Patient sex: M
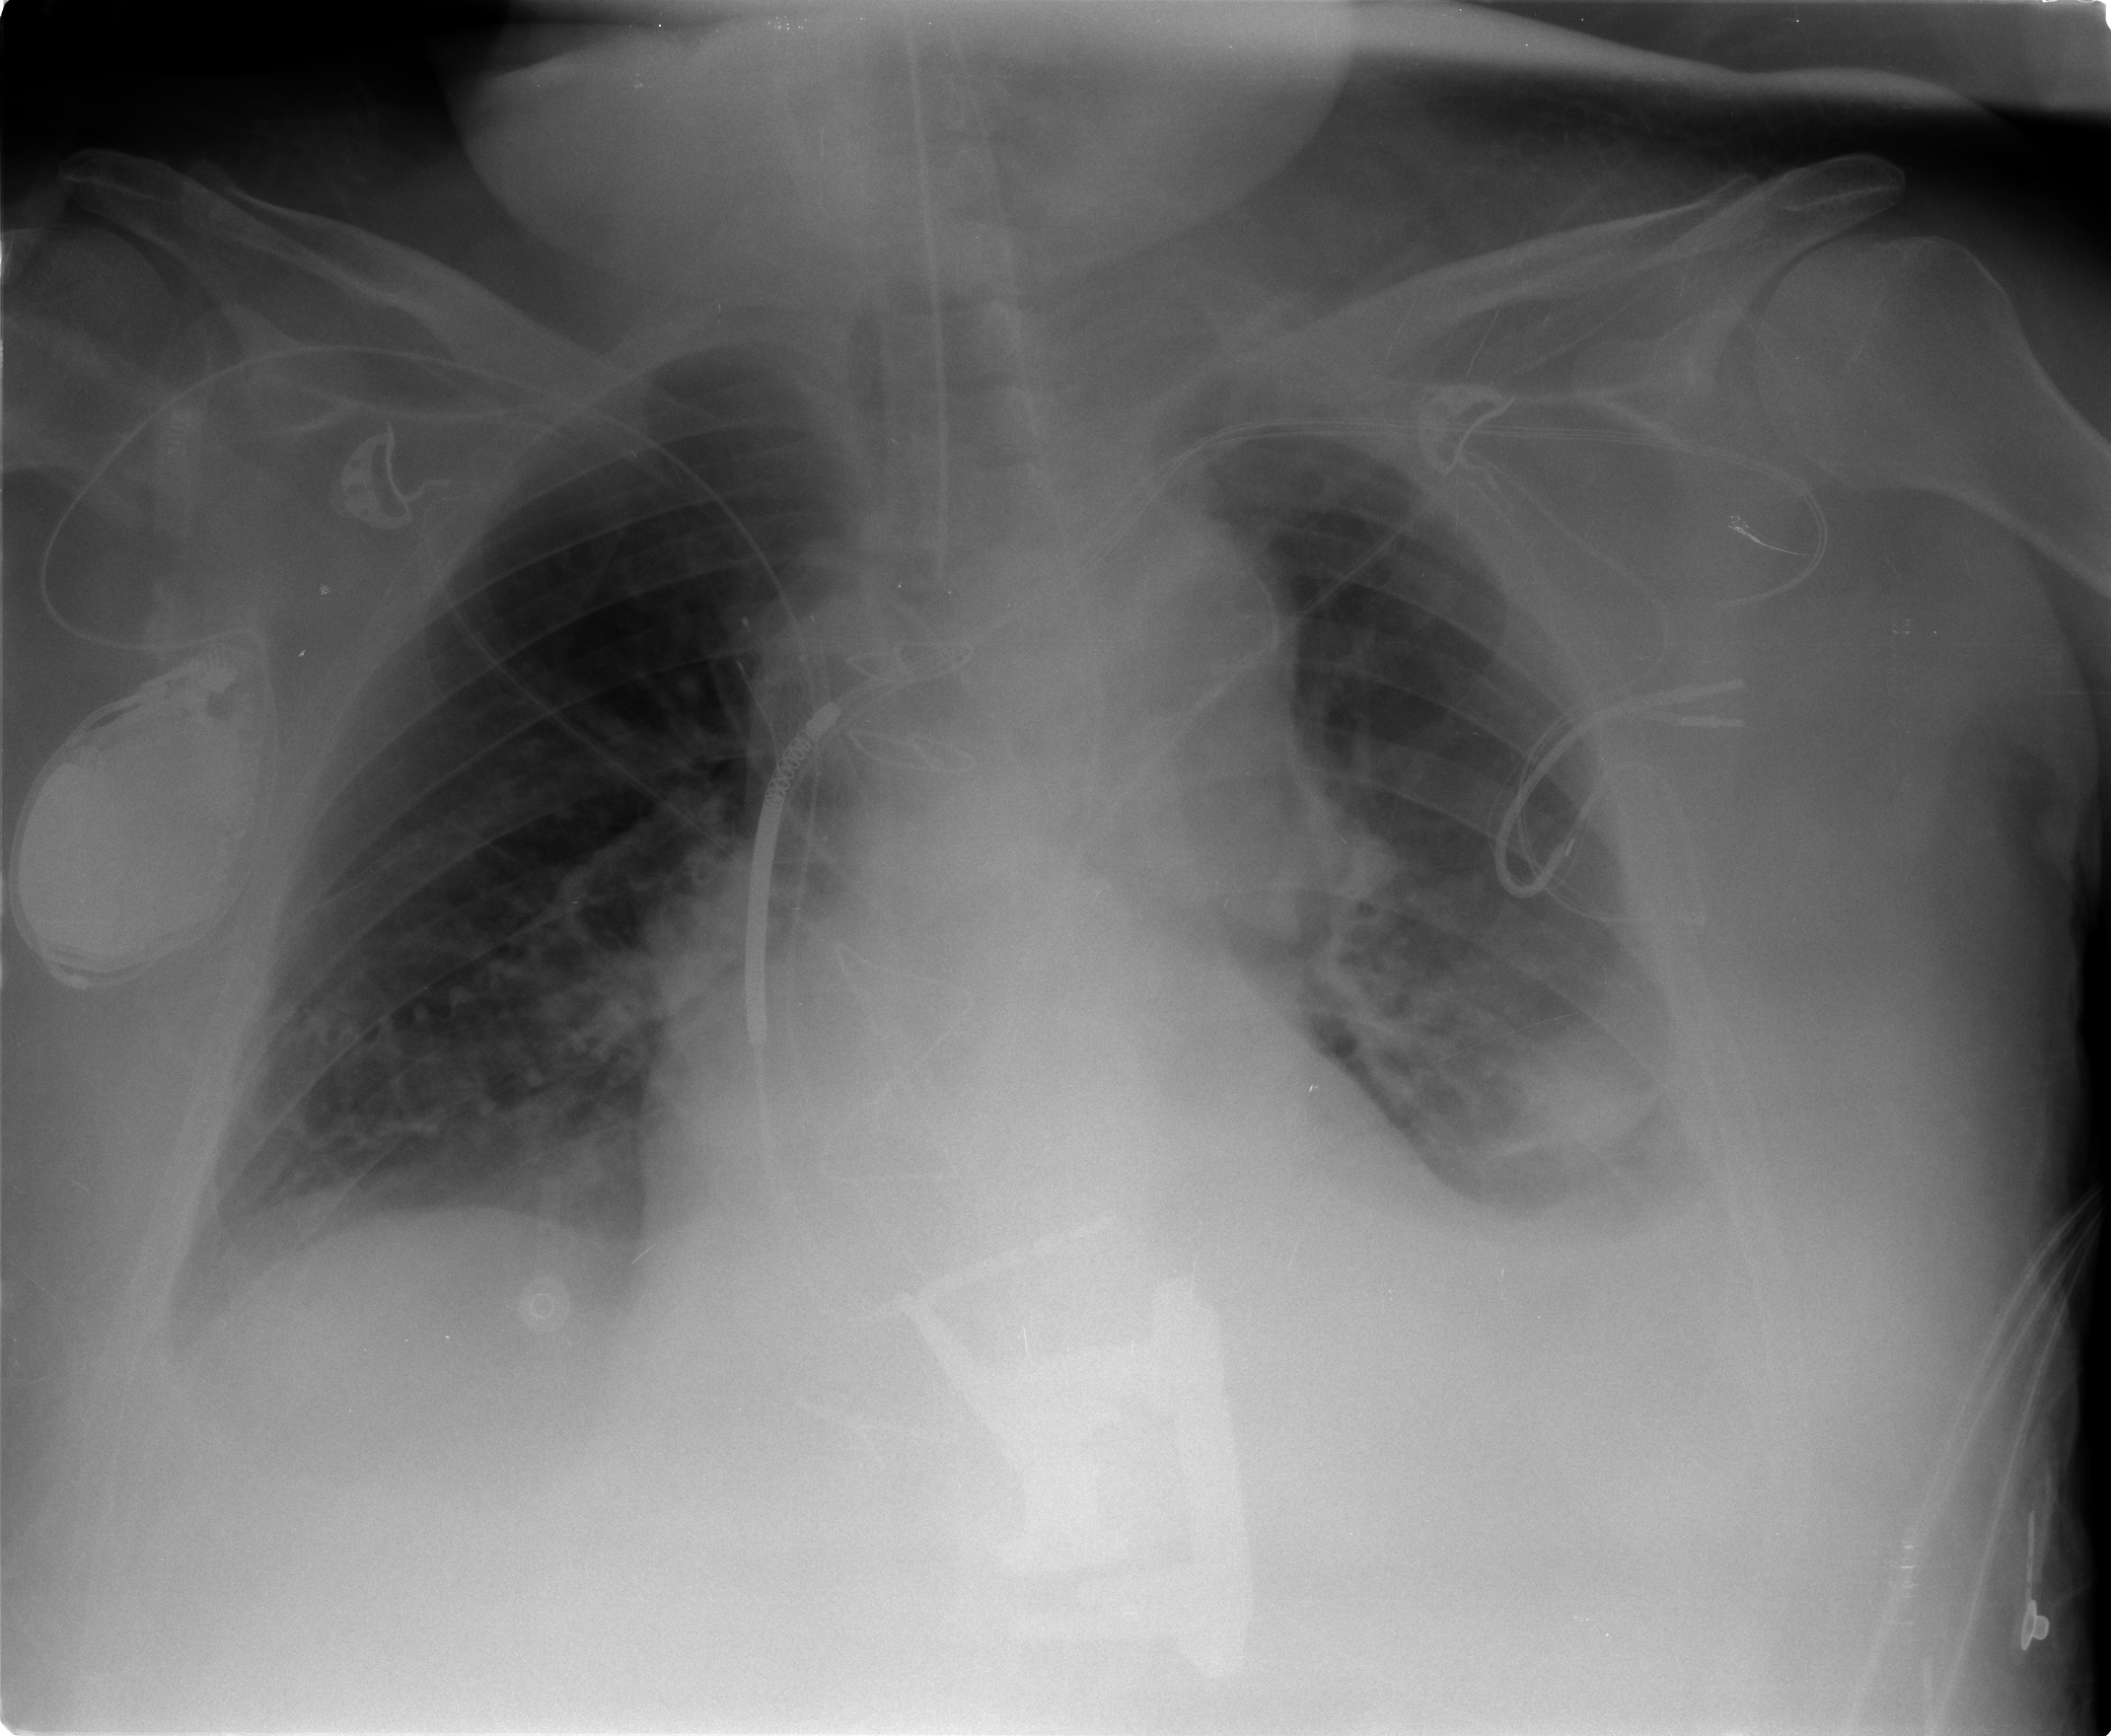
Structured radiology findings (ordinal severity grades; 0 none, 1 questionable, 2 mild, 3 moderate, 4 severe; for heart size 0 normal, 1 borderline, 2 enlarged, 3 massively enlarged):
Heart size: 2
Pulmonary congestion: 1
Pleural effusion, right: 1
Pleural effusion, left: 2
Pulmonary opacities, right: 0
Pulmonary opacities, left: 2
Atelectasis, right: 1
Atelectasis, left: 2